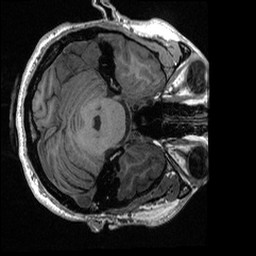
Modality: T1w
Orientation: axial
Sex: male
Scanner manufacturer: ge
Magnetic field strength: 3 T
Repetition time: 0.0064 s
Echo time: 0.00281 s